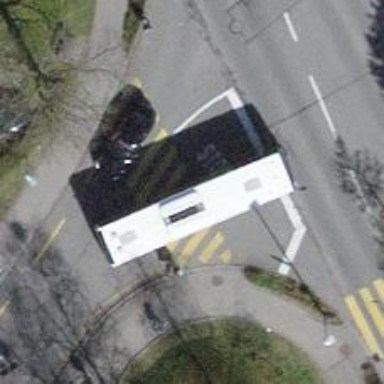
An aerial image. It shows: Uncontrolled zebra crossing with yellow markings on the road.